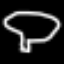
Label: mushroom